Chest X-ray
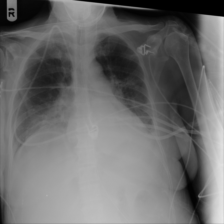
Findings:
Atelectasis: negative
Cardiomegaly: negative
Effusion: negative
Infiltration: positive
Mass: negative
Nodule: negative
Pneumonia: negative
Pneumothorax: negative
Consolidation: negative
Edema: negative
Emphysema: negative
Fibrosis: negative
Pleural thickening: positive
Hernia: negative